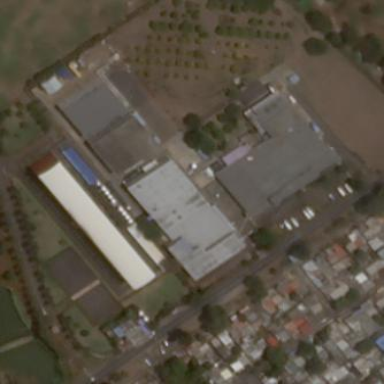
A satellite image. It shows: Industrial building.